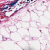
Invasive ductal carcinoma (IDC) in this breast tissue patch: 0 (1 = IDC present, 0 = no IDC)